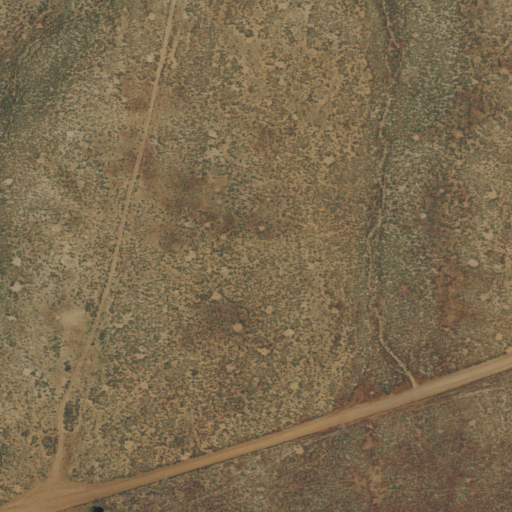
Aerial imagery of plain(s) in Nevada named Fife Flat containing only shrub